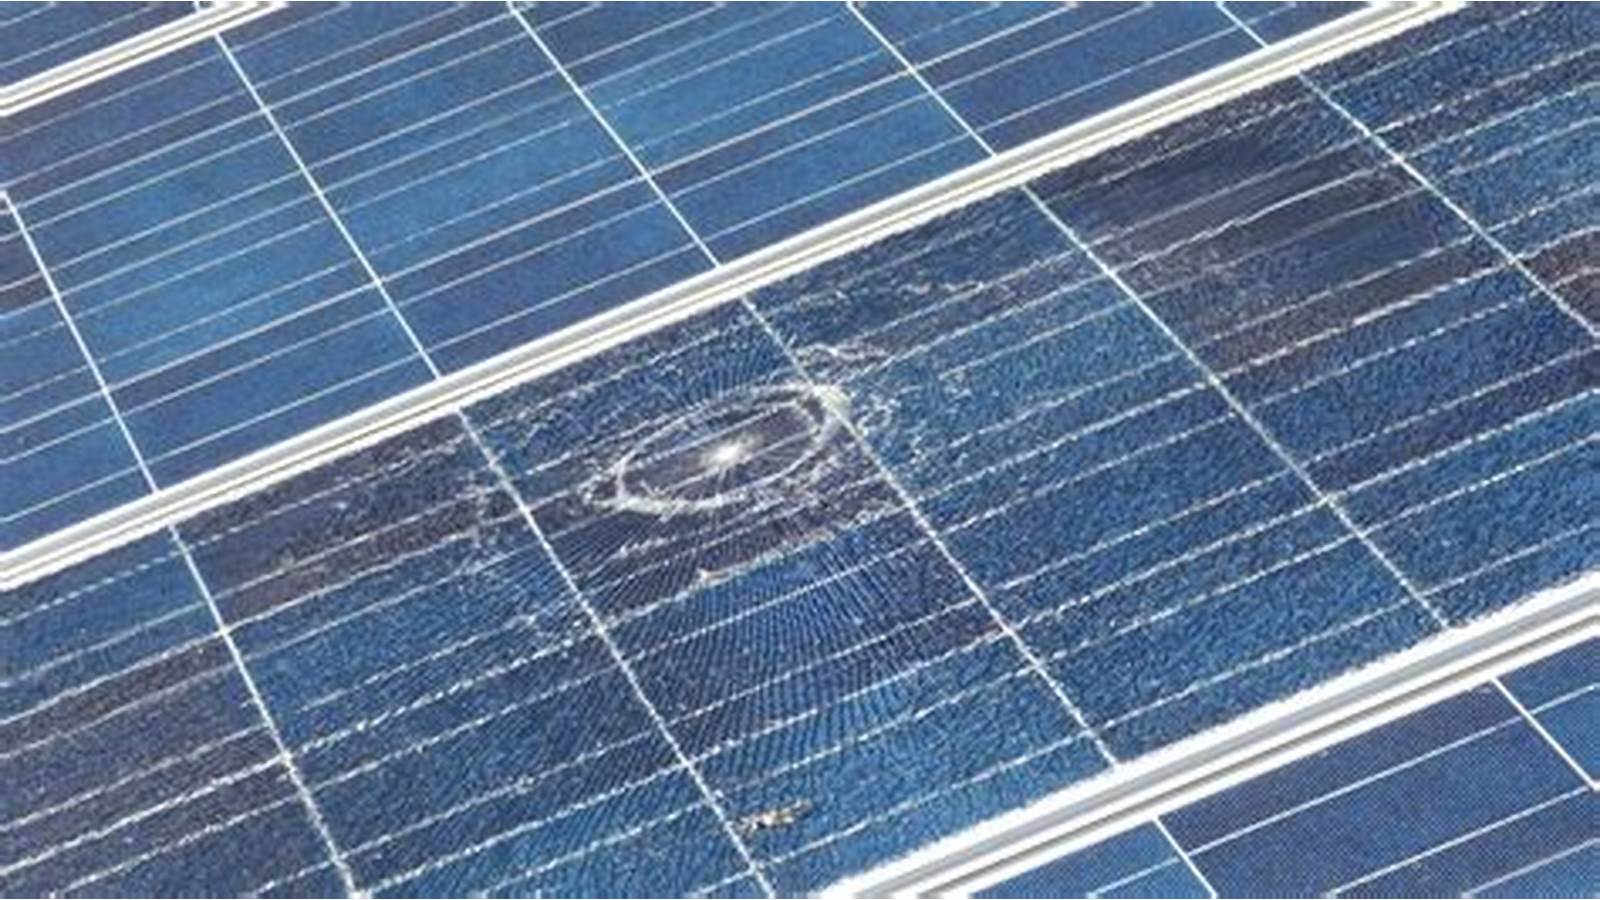
Label: Physical-Damage